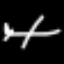
Label: airplane